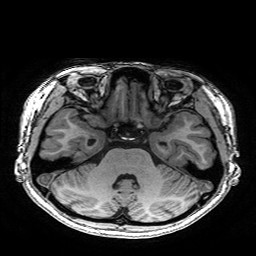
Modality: T1w
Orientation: coronal
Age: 27
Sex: female
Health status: healthy
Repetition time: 2.53 s
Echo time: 0.0034 s